Current action and preconditions to check: trajectory_clear

Your task: For each precondition in the list above, predict whether it will hold at this action.

Consider the current scene as observed from the mobile robot's camera, and analyze the predicted future states of all dynamic agents (e.g., people, animals, vehicles, or any moving entities) within the NEXT SECOND.

IMPORTANT: Only answer "very likely" if you are absolutely certain—based on strong, clear evidence—that a dynamic agent will violate the precondition in the predicted future state. Do NOT answer "very likely" for unlikely, ambiguous, or low-probability risks.

Ask yourself for each precondition: Is there a high probability, with clear and convincing evidence, that the predicted future states of any dynamic agent will interfere with the predicted future state of the currently executing action within the NEXT SECOND, causing that precondition to fail?

Assess the risk level based on these predictions. Use "likely" or "very likely" if motions create a clear risk of interference.

Use "neutral" or "improbable" if agents are nearby but their predicted paths are clearly diverging or non-conflicting.

Failure Risk Categories: "very improbable", "improbable", "neutral", "likely", "very likely"

Answer Format: Output ONLY the probability_of_failure value from these categories: "very improbable", "improbable", "neutral", "likely", "very likely"

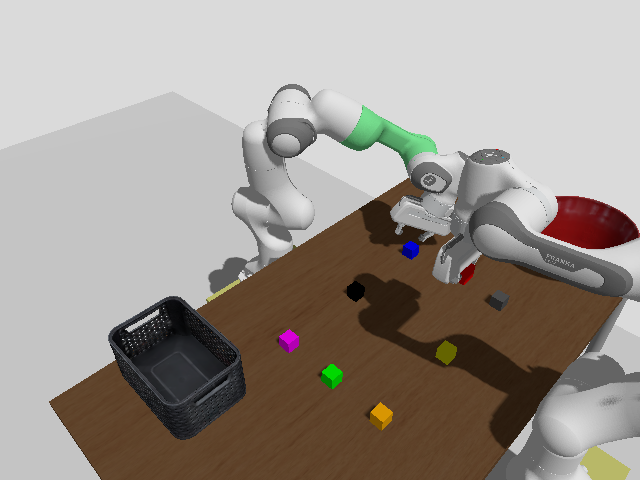

Answer: very improbable